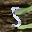
Label: 5